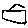
Label: house